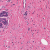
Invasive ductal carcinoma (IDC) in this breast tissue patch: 0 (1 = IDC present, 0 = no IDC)